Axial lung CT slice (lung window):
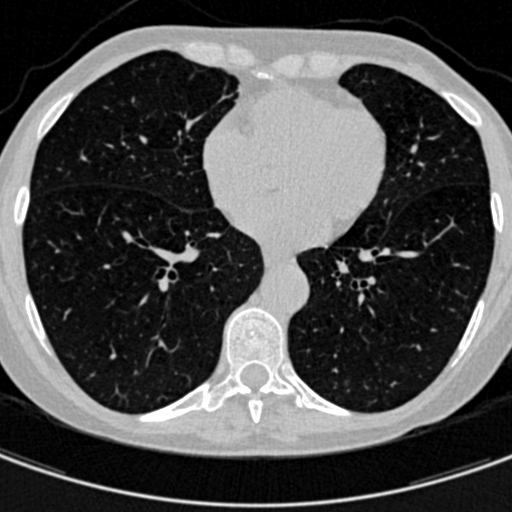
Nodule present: no